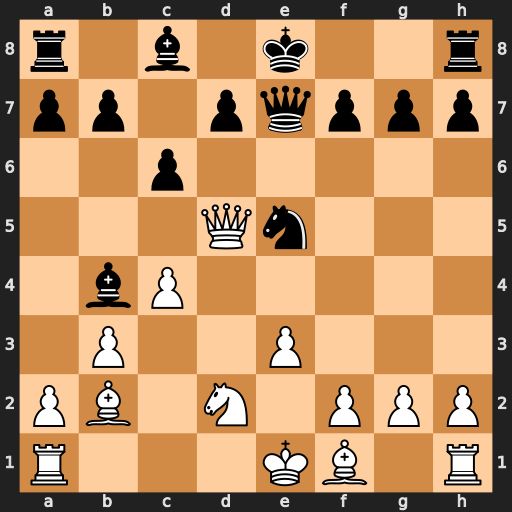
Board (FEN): r1b1k2r/pp1pqppp/2p5/3Qn3/1bP5/1P2P3/PB1N1PPP/R3KB1R
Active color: w
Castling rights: KQkq
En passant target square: -
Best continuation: Qxe5 Qxe5 Bxe5